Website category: game
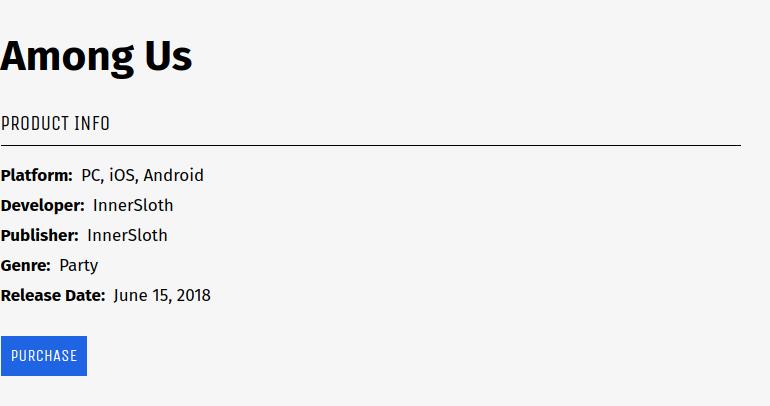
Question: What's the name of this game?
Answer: Among Us

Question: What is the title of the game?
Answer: Among Us

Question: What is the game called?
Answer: Among Us

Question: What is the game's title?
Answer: Among Us

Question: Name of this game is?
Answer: Among Us

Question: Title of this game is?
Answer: Among Us

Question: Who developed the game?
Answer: InnerSloth

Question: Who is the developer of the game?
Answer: InnerSloth

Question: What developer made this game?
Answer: InnerSloth

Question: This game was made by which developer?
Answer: InnerSloth

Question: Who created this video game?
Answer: InnerSloth

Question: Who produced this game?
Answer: InnerSloth

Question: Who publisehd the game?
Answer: InnerSloth

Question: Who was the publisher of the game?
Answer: InnerSloth

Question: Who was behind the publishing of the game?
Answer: InnerSloth

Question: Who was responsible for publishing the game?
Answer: InnerSloth

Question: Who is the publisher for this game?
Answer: InnerSloth

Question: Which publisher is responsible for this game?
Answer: InnerSloth

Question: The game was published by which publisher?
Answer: InnerSloth

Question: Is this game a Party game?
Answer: yes

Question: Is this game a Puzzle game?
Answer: no

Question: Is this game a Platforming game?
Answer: no

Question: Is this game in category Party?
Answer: yes

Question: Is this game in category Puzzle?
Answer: no

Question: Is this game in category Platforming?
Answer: no

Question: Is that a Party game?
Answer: yes

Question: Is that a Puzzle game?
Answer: no

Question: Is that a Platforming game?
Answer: no

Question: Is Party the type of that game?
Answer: yes

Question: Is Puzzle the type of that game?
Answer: no

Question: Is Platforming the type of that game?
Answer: no

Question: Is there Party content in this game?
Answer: yes

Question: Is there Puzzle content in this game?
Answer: no

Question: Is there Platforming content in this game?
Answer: no

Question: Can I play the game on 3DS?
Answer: no

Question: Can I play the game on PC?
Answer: yes

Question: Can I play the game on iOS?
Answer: yes

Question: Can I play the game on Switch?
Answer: no

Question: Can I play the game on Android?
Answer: yes

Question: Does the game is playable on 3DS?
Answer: no

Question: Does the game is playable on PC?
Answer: yes

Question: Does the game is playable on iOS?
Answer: yes

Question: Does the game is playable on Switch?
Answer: no

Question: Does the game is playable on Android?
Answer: yes

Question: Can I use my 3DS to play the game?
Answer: no

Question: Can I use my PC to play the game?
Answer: yes

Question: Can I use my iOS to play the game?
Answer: yes

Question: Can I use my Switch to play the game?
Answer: no

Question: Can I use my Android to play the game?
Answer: yes

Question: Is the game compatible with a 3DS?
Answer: no

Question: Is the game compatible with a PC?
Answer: yes

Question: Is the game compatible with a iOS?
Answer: yes

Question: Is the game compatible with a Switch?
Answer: no

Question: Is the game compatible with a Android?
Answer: yes